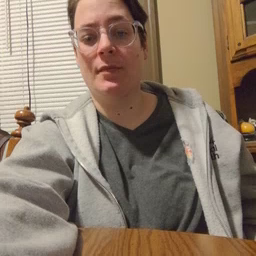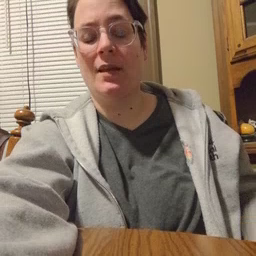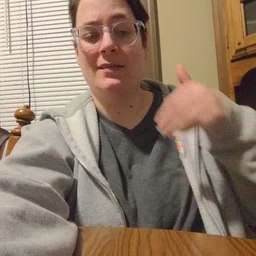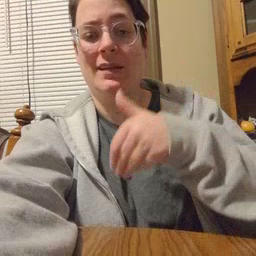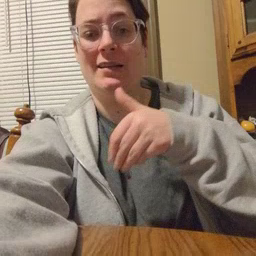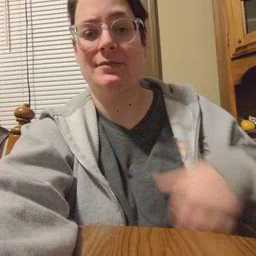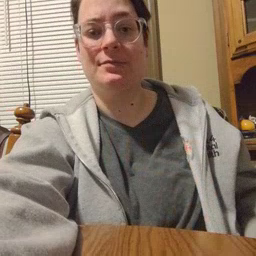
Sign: night